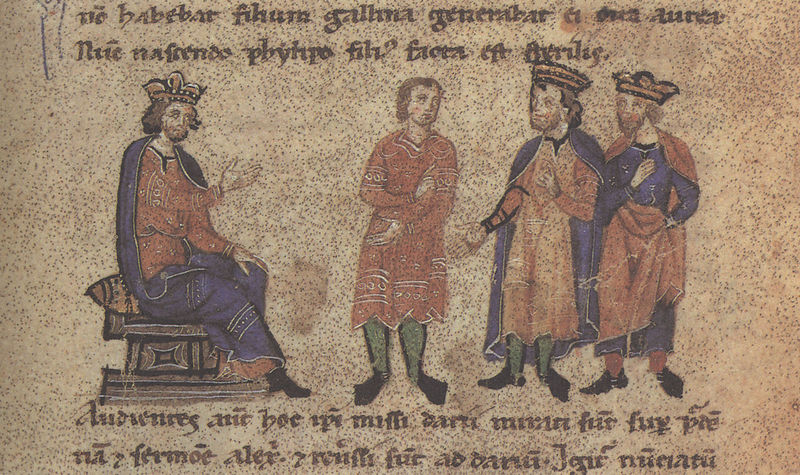
Titel: Alexanderroman
Institution: Leipzig, Stadtbibliothek
Schlagwörter: blau, hand, grün, zeichnung, rot, gotik, krone, schemel, kissen, könig, thron, buch, seite, text, koloriert, buchdruck, pergament, mittelalter, bittsteller, könige, urkunde, miniatur, latein, evangeliar, könih, mittelalterliche handschrift, könig empfängt zwei männer, einer stellt vor